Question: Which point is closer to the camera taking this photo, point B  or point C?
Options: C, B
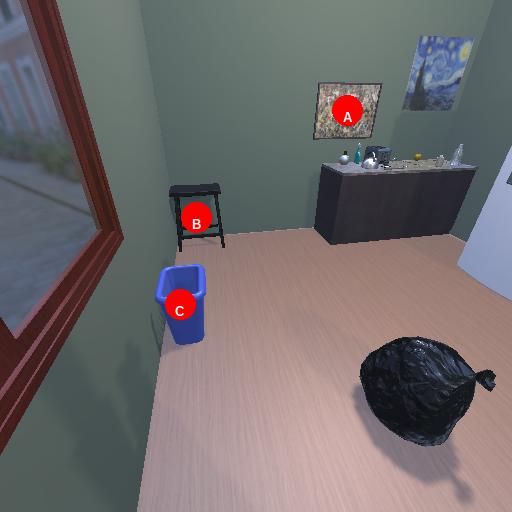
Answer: C